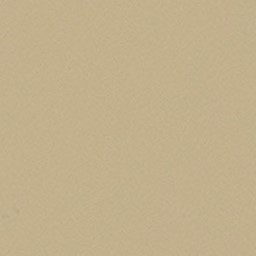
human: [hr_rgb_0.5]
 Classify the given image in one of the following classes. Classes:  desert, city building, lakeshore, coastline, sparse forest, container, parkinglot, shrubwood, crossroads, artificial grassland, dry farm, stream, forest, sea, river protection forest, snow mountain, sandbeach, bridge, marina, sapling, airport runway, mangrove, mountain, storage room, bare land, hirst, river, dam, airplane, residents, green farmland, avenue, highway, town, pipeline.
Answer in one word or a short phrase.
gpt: desert